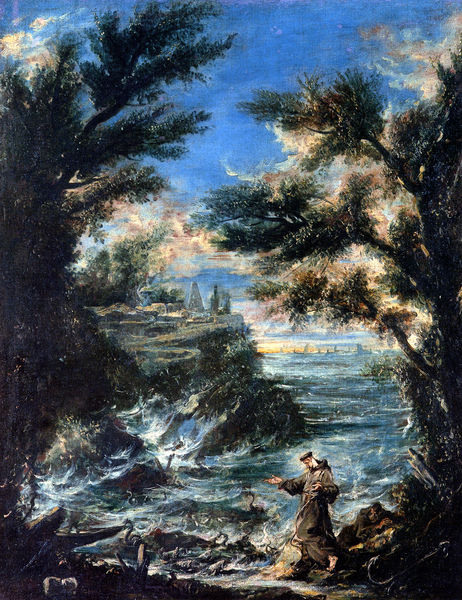
Titel: Der Hl. Antonius predigt den Fischen
Künstler: Alessandro Magnasco
Standort: Pisa
Institution: Museo Civico
Schlagwörter: baum, berg, blau, blätter, dunkel, felsen, gemälde, himmel, laub, mann, meer, schatten, wasser, weiß, wolken, bäume, fluss, gelb, grün, landschaft, see, stadt, ufer, ausschnitt, bewegung, braun, hintergrund, licht, haus, tier, tiere, weg, wolke, hochformat, malerei, mütze, steine, bild, holland, niederlande, öl, bach, horizont, häuser, natur, vögel, wind, zweige, büsche, gewässer, insel, land, gewand, kutte, mantel, wald, bewegt, sprung, gischt, küste, schiffe, welle, wellen, rahmung, italien, ort, rede, abhang, farben, fels, klippen, sonnenuntergang, rauschen, schaum, strom, tannen, brandung, sturm, stürmisch, woge, wogen, kraft, bucht, barfuss, mond, helligkeit, idyll, niederländisch, gebet, dramatisch, dramatik, landscahft, mönch, franziskus, predigt, heiliger, pinien, brocken, leuchtend, anker, ankunft, gegenlicht, pyramide, wipfel, toben, petrus, brueghel, fische, schäumen, dionysos, wolkenfetzen, meerestiere, reissend, tosen, franziskaner, himmelw, tonsur, eremit, olke, furt, mönchskutte, wunder, ozan, meeresungeheuer, eingerahmt, zauber, sublim, aufgepeitscht, augustinus, mänch, antonius, meeresrauschen, welen, fölmalerei, mäönch, rahmnung